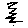
Label: zigzag